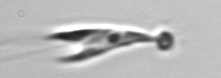
Label: Chrysochromulina_lanceolata